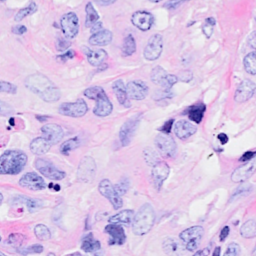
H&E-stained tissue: Breast